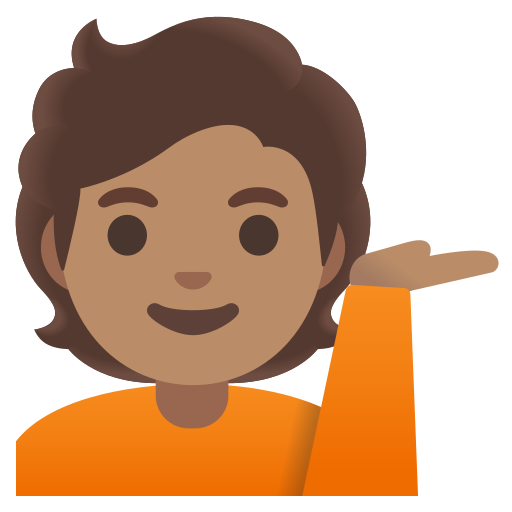
Emoji: 💁🏽